Question: I have read several posts on SO regarding how to place break points in java script functions in debug mode. An easy solution was writing 'debugger' where I need to have a break point. But unfortunately that doesn't work for me.
I gave - '<compilation debug="true">' in web.config and wrote debugger in javascript whereever I need to have a break point. But no use.
A screen shot for what exactly i did:

I call this drouote() on button click and it does execute, but the break point isn't hit. Where am I wrong?
Also where will this code be shown on reaching a break point, in chrome console or in visual studio?
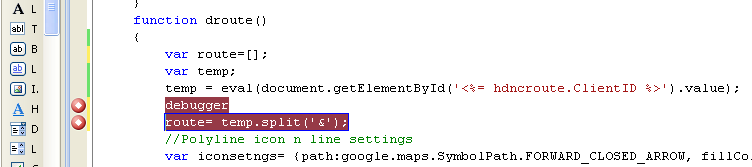
Answer: You Have 2 Options in 2 Browsers
if you need to debug in Visual Studio you have to work with IE ,also you have to press Run in VS and have your break point placed.
I see this as a hard way
the easy way is on FireFox download firefox browser and then add the FireBug addon from firefox addons website run the firebug with F12 and enable the Consol and Script Pans
then open your page and debug your javascript but be note here that you have to place the debugger keyword in that case till you learn much about firebug you then will know how to place a breakpoint in firebug instead of placing debugger keyword
Regards if you need and more help contact me